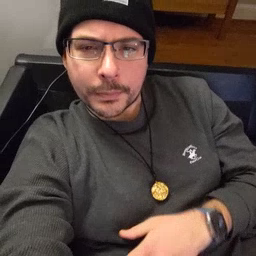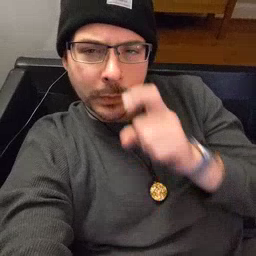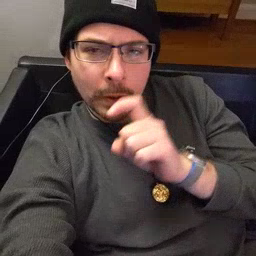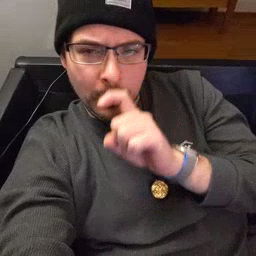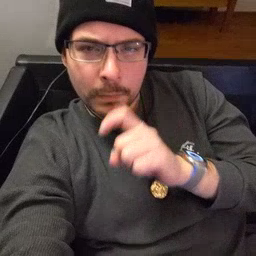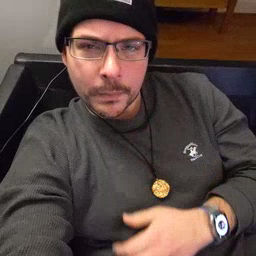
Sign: doll